Question: After every fresh install of phonegap v0.2.1 on windows 7 I see no application images within the app itself. Is there any way to fix this?
example :

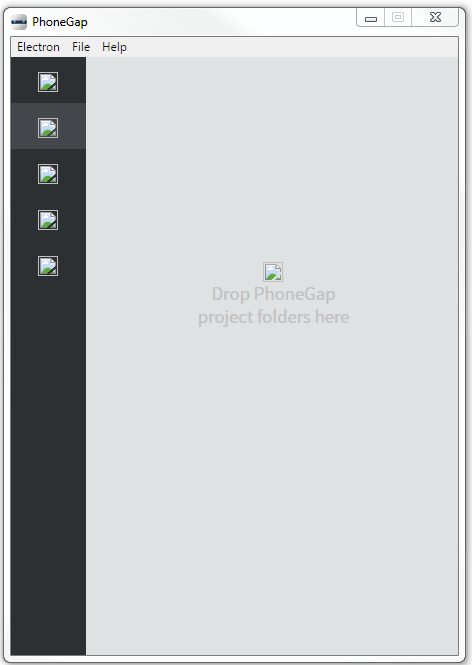
Answer: I had the same problem. It seems, that this is related to having installed an development version of Inkscape. The development version places incorrect values into the registry preventing Phonegap from correctly loading the SVG icons.
Issue on Phonegap: <URL>
Related issue with detailed description: <URL>
Replace Inkscape with a stable version.
1. Open Start menu, type regedit.exe and open it.
2. Search for "HKEY_CLASSES_ROOT.svg"
3. Change "(Default)" value to "svgfile" (without quotes)
4. Change "Content Type" to "image/svg+xml" (without quotes)
5. Close Registry editor
6. Open Phonegap